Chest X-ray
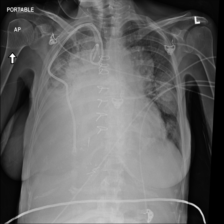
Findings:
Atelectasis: negative
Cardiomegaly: negative
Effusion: positive
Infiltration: negative
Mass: negative
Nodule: positive
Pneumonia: negative
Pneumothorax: negative
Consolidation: negative
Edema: negative
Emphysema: negative
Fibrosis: negative
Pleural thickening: negative
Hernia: negative